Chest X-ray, PA view. Patient: 49 years old, sex M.
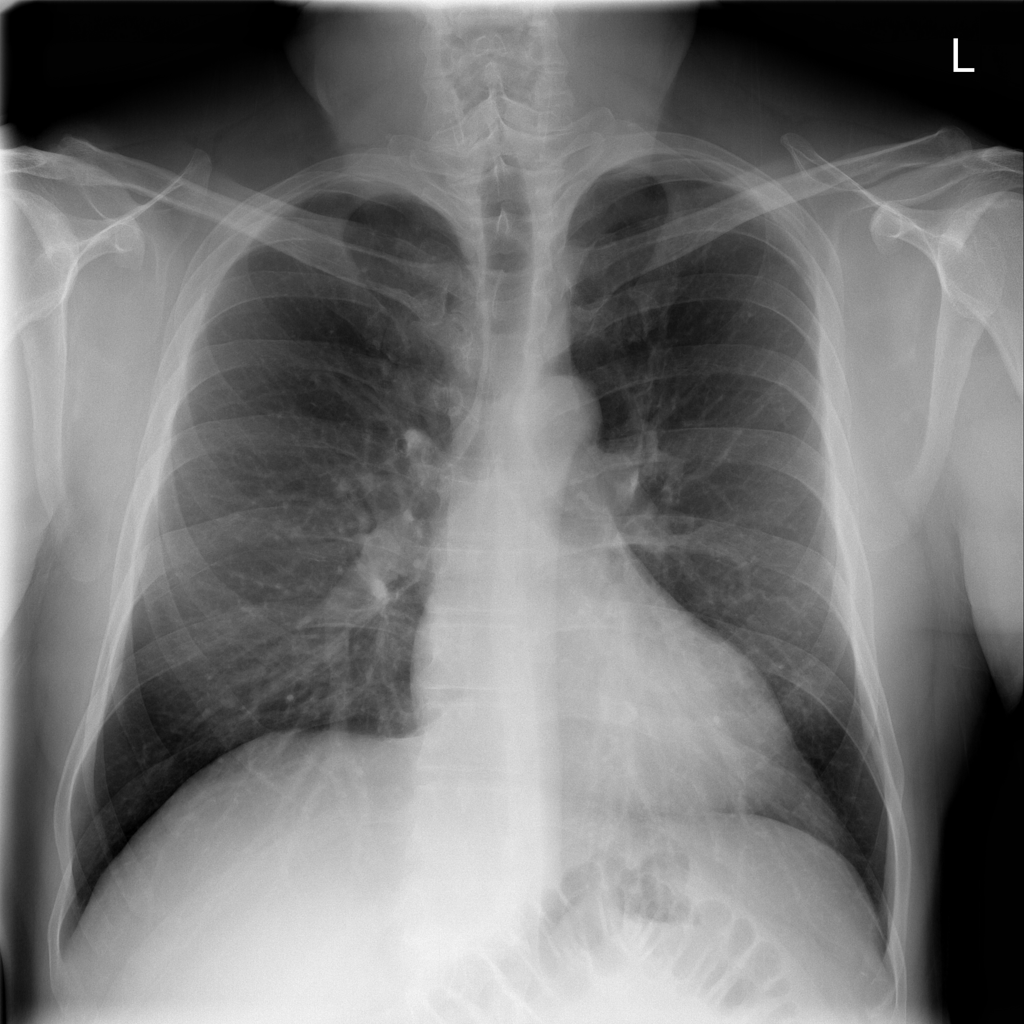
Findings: No Finding